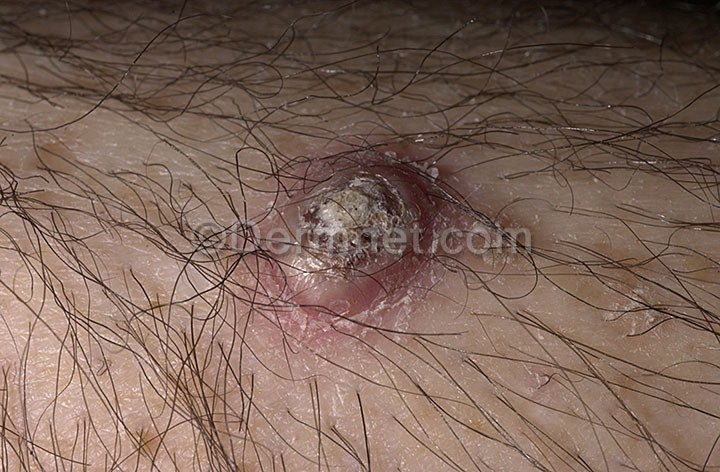
Disease: Seborrheic Keratoses and other Benign Tumors